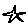
Label: star